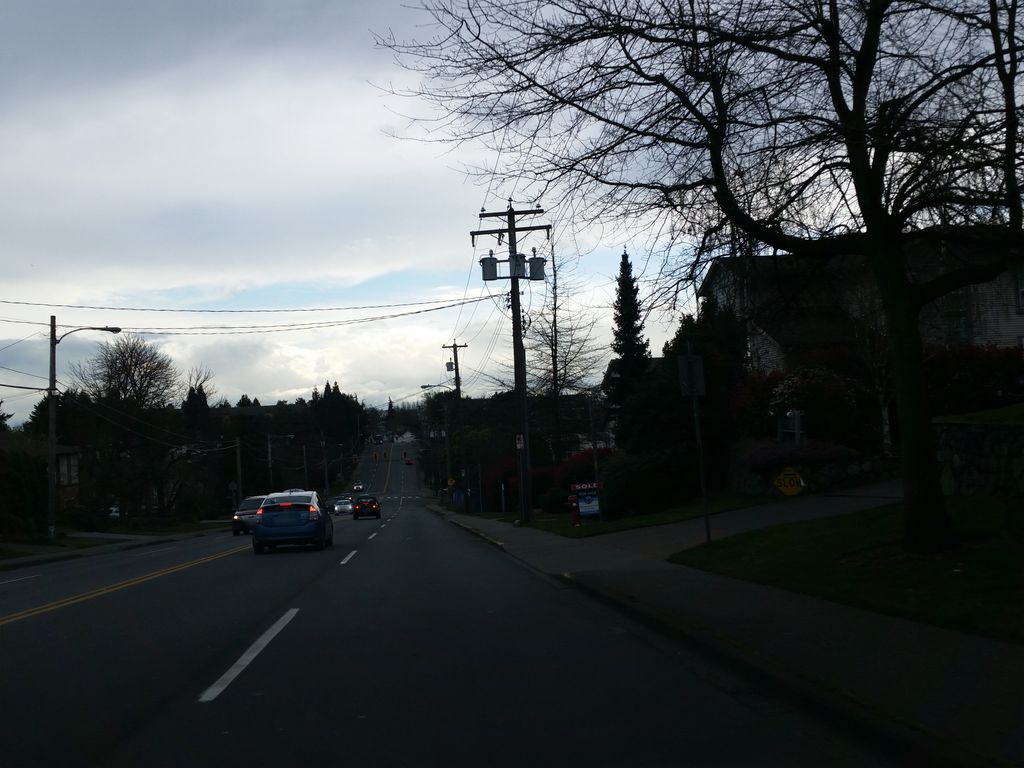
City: victoria